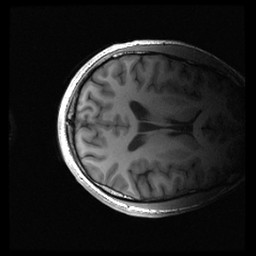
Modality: inplaneT1
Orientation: axial